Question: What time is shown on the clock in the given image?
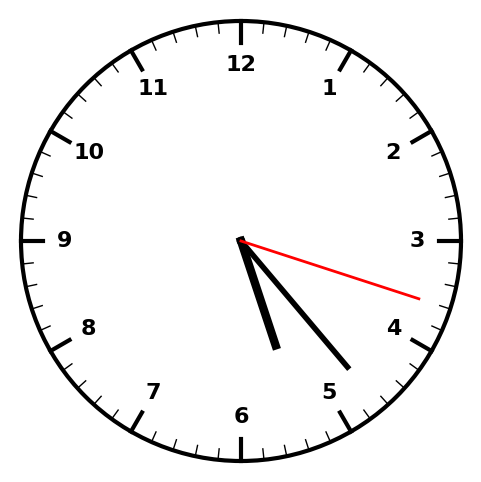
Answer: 05:23:18